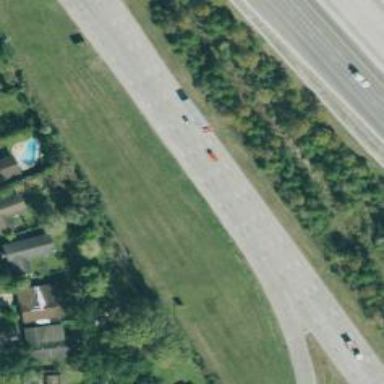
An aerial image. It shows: Secondary road with frontage road alongside.